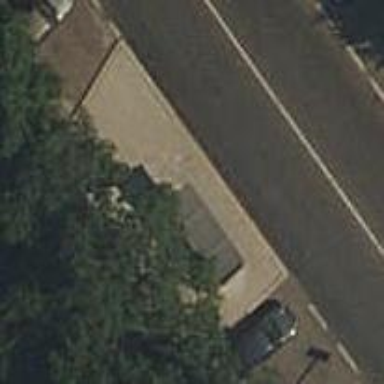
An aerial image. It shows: Bus stop with platform for public transport.